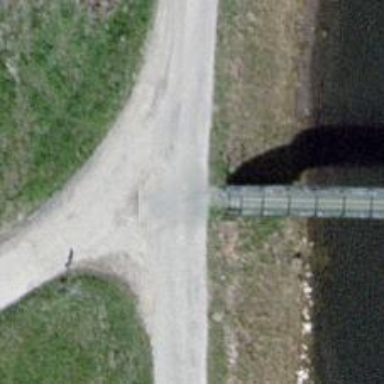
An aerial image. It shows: Service road that includes bridge.